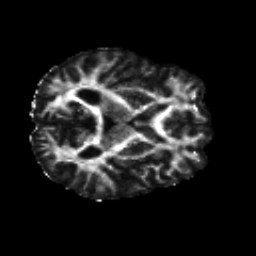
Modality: FA
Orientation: axial
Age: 23
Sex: male
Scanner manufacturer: siemens
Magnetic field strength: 3 T
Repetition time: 8.8 s
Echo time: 0.085 s